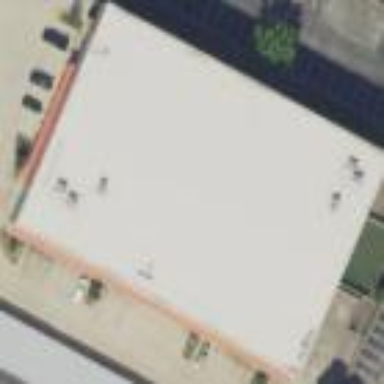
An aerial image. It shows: Building housing storage rental shop.